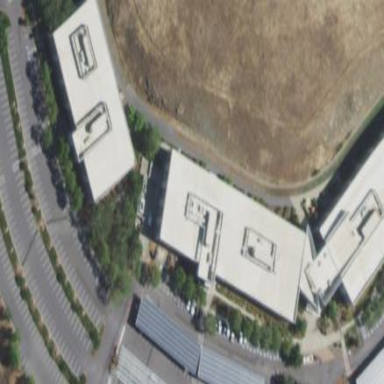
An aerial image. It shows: Commercial building.